Question: I want to use some good coding standards for the current project. The overall outcome is achievable now (in my project), but i want help regarding following a better approach.
I'll try my best to explain what I am doing.
I have a xml Response for 'System' and 'Product' information (The xml is too big to accomodate here 1MB approx)
I have two panes (an accordion listing what is to be clicked) (JQUERY UI TABS inside which is JPANEL accomodating JQGRID inside it)
1. When the left Pane any item is clicked 3 params are sent, id of the anchor tag, Service Name & an alias (which decides what tab content should be) to function infa9Services(id,sname,alias){...} <a id="infa9Services"\>DataIntegrationService</a> //this is the Service Name alias is coming from a map, which maps service Name to a alias DIS (in one case)
2. The Right Pane contains a <div id="detailTable"></div> which gets populated from infa9Services function.
Content of 'infa9Services' function
'''
var tabs = [ "Service", "Property", "Additional Info" ];
//Above array creates the Jquery Tab heading
var lis="";
var divs="";
var panels=[];
var tpanels="";
var adtrs="";
var service=[];
var property=[];
var aDoctor=[];
var homeFileList=[];
var ssaprlist=[];
var refData=[];
'''
fetching data from xml response 'xml'
'''
$(xml).find('product').each(function(){
$(this).children('DomainMeta').each(function(){
$(this).children('Service').each(function(){
if(sname==$(this).attr('name')) //There are more than one service in the xml, so checking which Service name was clicked, in this case DataIntegrationService
{
$(this).children('OptionGroup').each(function(){
if($(this).attr('name').toLowerCase().indexOf("service") >= 0)
{
$(this).children('Option').each(function(){
var srow={};
srow.name=$(this).attr('name');
srow.value=$(this).attr('value');
service.push(srow);
});
}
else
{
$(this).children('Option').each(function(){
var prow={};
prow.name=$(this).attr('name');
prow.value=$(this).attr('value');
property.push(prow);
});
}
});
}
});
});
'''
Now here I am checking using 'if else' what alias is it, based on which i'll fetch data
'''
if(alias==="PCIS")
{
$(this).children('addressDoctor').each(function(){
$(this).children('addressDoctor_info').each(function(){
//adding xml values to aDoctor array
});
});
$(this).children('homefilelist').each(function(){
$(this).children('homefilelist_info').each(function(){
//adding xml values to homeFileList array
});
});
}
else if(alias==="PCRS")
{
$(this).children('homefilelist').each(function(){
$(this).children('homefilelist_info').each(function(){
//adding xml values to homeFileList array
});
});
}
else if(alias==="DIS")
{
$(this).children('addressDoctorEngVerDIS').each(function(){
adtrs='<tr width="100%">'+
'<th class="thPanel" align="left" valign="top" width="40%">'+$(this).children('addressDoctorEngVer_info').attr('name')+'</th>'+
'<td align="left" width="60%">'+$(this).children('addressDoctorEngVer_info').attr('value')+'</td>'+
'</tr>';
});
}
else if(alias==="CMS")
{
$(this).children('referenceDataLocation').each(function(){
$(this).children('referenceDataLocation_info').each(function(){
//adding xml values to refData array
});
});
$(this).children('ssaprDirList').each(function(){
$(this).children('ssaprDirList_info').each(function(){
//adding xml values to ssaprlist array
});
});
}
});
'''
dynamically adding li 's (for UI tabs)
'''
$.each(tabs, function(i, item) {
lis+='<li><a href="#tabs-'+i+'">'+item+'</a></li>';
});
'''
dynamically adding div's with class="class" (for JPanel) is there a better way here?
'''
panels[0]='<div title="General Information" class="class">'+
'<div class="jqUIDiv">'+
'<table id="tblService" width="100%"></table>'+
'<div id="ServiceGridpager"></div>'+
'</div>'+
'</div>';
panels[1]='<div title="General Information" class="class">'+
'<div class="jqUIDiv">'+
'<table id="tblProperty" width="100%"></table>'+
'<div id="PropertyGridpager"></div>'+
'</div>'+
'</div>';
'''
Here again I am making use of 'if else' what alias is it, based on which i'll populate data from the vars which were fetched before
'''
if(alias==="PCIS")
{
panels[2]='<div title="Address Doctor" class="class" >'+
'<table class="jpanelTable">'+
'<tbody>'+adtrs+'</tbody>'+
'</table>'+
'</div>';
panels[2]+='<div title="Address Doctor Configuration" class="class">'+
'<div class="jqUIDiv">'+
'<table id="tblAdditional" width="100%"></table>'+
'<div id="AdditionalGridpager"></div>'+
'</div>'+
'</div>';
panels[2]+='<div title="Home File List" class="class">'+
'<div class="jqUIDiv">'+
'<table id="tblHomeFileList" width="100%"></table>'+
'<div id="HomeFileListGridpager"></div>'+
'</div>'+
'</div>';
}
else if(alias==="PCRS")
{
panels[2]='<div title="Home File List" class="class">'+
'<div class="jqUIDiv">'+
'<table id="tblHomeFileList" width="100%"></table>'+
'<div id="HomeFileListGridpager"></div>'+
'</div>'+
'</div>';
}
else if(alias==="DIS")
{
panels[2]='<div title="Address Doctor" class="class" >'+
'<table class="jpanelTable">'+
'<tbody>'+adtrs+'</tbody>'+
'</table>'+
'</div>';
}
else if(alias==="CMS")
{
panels[2]='<div title="Reference Data Location" class="class">'+
'<div class="jqUIDiv">'+
'<table id="tblRefData" width="100%"></table>'+
'<div id="RefDataGridpager"></div>'+
'</div>'+
'</div>';
panels[2]+='<div title="SSAPR" class="class">'+
'<div class="jqUIDiv">'+
'<table id="tblSSAPR" width="100%"></table>'+
'<div id="SSAPRGridpager"></div>'+
'</div>'+
'</div>';
}
else
{
panels[2]='<div title="Additional Information" class="class" >'+
'<table class="jpanelTable">'+
'<tbody>'+
'<tr width="100%">'+
'<td align="left" style="word-break:break-all;">'+NA+'</td>'+
'</tr>'+
'</tbody>'+
'</table>'+
'</div>';
}
'''
Note: panel<URL>,panel[2] are contents of the 3 tabs
dynamically adding div 's (content for Jquery UI Tab)
'''
$.each(panels, function(i, item) {
divs+='<div id="tabs-'+i+'">'+item+'</div>';
});
'''
adding the whole thing to 'detailTable' ()
'''
$('#detailTable').empty();
$('#detailTable').html('<div class="titleBlue"><a href="#" class="navA">Configuration</a>&gt;<a href="#" class="navA">'+productname+'</a>&gt;'+sname+' ('+alias+')</div>');
$("<div id='loadingDiv'><table id='detailTable' width='100%'><tbody><tr><td align='center'>Please wait</td></tr><tr><td align='center'><img src='/csm/view/include/images/loading.gif' alt='Loading'/></td></tr></tbody></table></div>").appendTo('#detailTable');
$('<div id="tabs">'+'<ul>'+lis+'</ul>'+divs+'</div>').appendTo('#detailTable').delay(10).queue(function(){
$('.class').jPanel({
'effect' : 'fade',
'speed' : 'medium',
'easing' : 'swing'
});
});
'''
More.. JQGrids to populate 'tblService', 'tblSSAPR', 'tblRefData' etc tables (not included here)
How can I make use of something like or something more in such a case? If suppose there are a lot of to be checked it will be very cumbersome to do it the way I am doing it currently. Any help would be appreciated. Thanks
Screen shot

My XML content
'''
<?xml-stylesheet type="text/xsl" href="csmclientinfa9.xsl"?>
<csmclient product="infa9" date="12/16/11 12:10 PM" version="1.0">
<system>
</system>
<product>
<DomainMeta>
<Service type="PCIntegrationService" name="TestPCInteg" version="" licenseName="lic_PCIS"> //THIS IS PCIS SERVICE
<ServiceProcess>
<Node name="N_1a63931"></Node>
<PreStartCommand> null</PreStartCommand>
<PostStartCommand> null</PostStartCommand>
<JvmOptions> </JvmOptions>
<OptionGroup name="IntegrationServiceProcessOptions">
<Option name="Codepage_Id" value="4" ></Option>
<Option name="$PMSourceFileDir" value="$PMRootDir/SrcFiles" ></Option>
</OptionGroup>
</ServiceProcess>
<OptionGroup name="IntegrationServiceOptions">
<Option name="ServiceResilienceTimeout" value="180" ></Option>
</OptionGroup>
</Service>
<Service type="DataIntegrationService" name="TestDIS" version="" licenseName="lic_DIS"> //THIS IS DIS SERVICE
<ServiceProcess>
<Node name="N_1163931"></Node>
<PreStartCommand> null</PreStartCommand>
<PostStartCommand> null</PostStartCommand>
<JvmOptions> -Dfile.encoding=UTF-8 -server -Xms256M -Xmx512M -XX:GCTimeRatio=19 -XX:+UseConcMarkSweepGC -XX:+UseParNewGC -XX:ParallelGCThreads=4 -XX:NewRatio=2</JvmOptions>
<OptionGroup name="SQLServiceOptions">
<Option name="MaxConcurrentConnections" value="100" ></Option>
<Option name="MaxPlanCacheSize" value="100" ></Option>
</OptionGroup>
<OptionGroup name="WebServiceOptions">
<Option name="MaxPlanCacheSize" value="100" ></Option>
</OptionGroup>
</ServiceProcess>
<OptionGroup name="SQLServiceOptions">
<Option name="ConnectionCleanupPeriod" value="30000" ></Option>
<Option name="DTMKeepAliveTime" value="0" ></Option>
</OptionGroup>
<OptionGroup name="CoreServiceOptions">
<Option name="SafeModeLevel" value="0" ></Option>
</OptionGroup>
</Service>
</DomainMeta>
<homefilelist>
<homefilelist_info permission='-rwxr-xr-x' hardlink='1' owner='idp' group='support' fsize='61597' date='22 Mar 2011' filename='libpmwspsvrcmn.so' />
<homefilelist_info permission='-rwxr-xr-x' hardlink='1' owner='idp' group='support' fsize='21778' date='22 Mar 2011' filename='libpmorablk.so' />
</homefilelist>
<addressDoctor filename='AD100.cfg'>
<addressDoctor_info name='MemoryUsage' value='1048' />
<addressDoctor_info name='PreloadingMethod' value='MAP' />
</addressDoctor>
<addressDoctorEngVerPCIS>
<addressDoctorEngVer_info name='EngineVersion' value='5.2.5' />
</addressDoctorEngVerPCIS>
<addressDoctorEngVerDIS>
<addressDoctorEngVer_info name='EngineVersion' value='5.2.6' />
</addressDoctorEngVerDIS>
<referenceDataLocation location='/home/idp/av/default'>
<referenceDataLocation_info permission='-rw-r--r--' hardlink='1' owner='idp' group='support' fsize='196' month='Aug' date='2' time='11:06' filename='copyright.txt'/>
</referenceDataLocation>
<ssaprDirList>
<ssaprDirList_info permission='-rw-r--r--' hardlink='1' owner='idp' group='support' fsize='<PHONE>' month='Oct' date='14' time='2010' filename='turkey.ysp' />
</ssaprDirList>
</product>
</csmclient>
'''
'''
var aDoctor=[];
var adtrs="";
var homeFileList=[];
if(alias==="PCIS")
{
$(this).children('addressDoctorEngVerPCIS').each(function(){
adtrs='<tr width="100%">'+
'<th class="thPanel" align="left" valign="top" width="40%">'+$(this).children('addressDoctorEngVer_info').attr('name')+'</th>'+
'<td align="left" width="60%">'+$(this).children('addressDoctorEngVer_info').attr('value')+'</td>'+
'</tr>';
});
$(this).children('addressDoctor').each(function(){
$(this).children('addressDoctor_info').each(function(){
var adevrow={};
adevrow.name=$(this).attr('name');
adevrow.value=$(this).attr('value');
aDoctor.push(adevrow);
});
});
$(this).children('homefilelist').each(function(){
$(this).children('homefilelist_info').each(function(){
var row={};
isPresent=true;
row.permission=$(this).attr('permission');
row.hardlink=$(this).attr('hardlink');
row.owner=$(this).attr('owner');
row.group=$(this).attr('group');
row.fsize=$(this).attr('fsize');
row.date=$(this).attr('date');
row.filename=$(this).attr('filename');
homeFileList.push(row);
});
});
}
/*moving on for HTML construction, panels[..]
panels[0] is for 1st jquery ui tab
panels[1] is for 2nd jquery ui tab
panels[2] is for 3rd jquery ui tab*/
/*I am also using jqGrid, so I am giving one example for PCIS, how I am using aDoctor array */
if(alias==="PCIS")
{
//Additional Information
if(aDoctor.length>0)
{
jQuery("#tblAdditional").jqGrid({
datatype: "local",
data: aDoctor,
colNames:['Name','Value'],
colModel:[
{name:'name',index:'name', align:"left"},
{name:'value',index:'value', align:"left"}
],
pager : '#AdditionalGridpager',
rowNum:10,
rowList:[10,50,100],
scrollOffset:0,
height: 'auto',
autowidth:true,
viewrecords: true,
gridview: true
});
jQuery("#tblAdditional").setGridParam({rowNum:10}).trigger("reloadGrid");
jQuery("#tblAdditional").jqGrid('filterToolbar',{stringResult: true, searchOnEnter: false, defaultSearch: 'cn'});
}
else //i am displaying none in the table
}
//So now my panel is complete for PCIS, if you refer my question, all code is available :) I know it's really big, but this is my 1st project and I want it to be better than this :) Thanks
'''
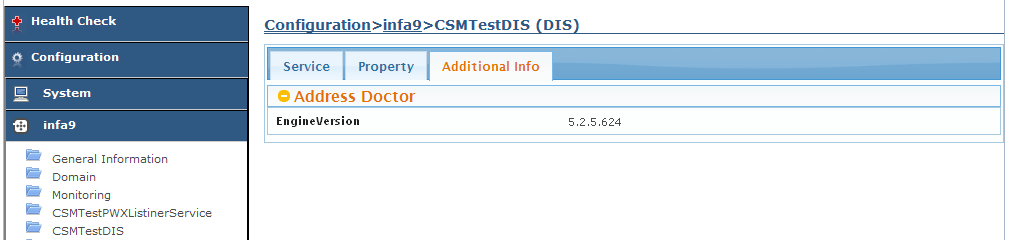
Answer: The design pattern must have a switch ('if/else' block or associative array) under the hood anyhow. You won't ever shorten code by using it. The only benefit you'll get here is that you might hide away or separate some of that long code. Returning a function from another function, or returning an array where one of the properties is a function (set in the factory) is about as close as you can get to this pattern in JavaScript. The code sample below show something very much like a factory that is just as good in the JavaScript case, and might be slightly less confusing.
I'm not sure what you mean by . If you're referring to "generics", ala Java or C#, then it won't help you in this scenario. Generics in those languages help you get around static typing and avoid duplicating . You're not using classes at all here.
If you're simply trying to <URL>, you should look for a functional refactor here. See what repeats, and what doesn't. Figure out how you can loop or map to the stuff that doesn't repeat, and write the code that does repeat only once.
For example, I'd use an associative array to map strings to functions for your big 'if/else' block, and I'd extract that child-looping code into a more generialized function:
'''
function forAll(parentName, childName, action) {
$(this).children(parentName).each(function(){
$(this).children(childName).each(function(){
action();
});
});
}
var aliasToHandlerMap =
{
"PCIS": function() {
forAll('addressDoctor', 'addressDoctor_info', function() {
//adding xml values to aDoctor array
});
forAll('homefilelist', 'homefilelist_info', function() {
//adding xml values to homeFileList array
});
},
"PCRS": function() {
forAll('homefilelist', 'homefilelist_info', function() {
//adding xml values to homeFileList array
});
},
"DIS": function() {
$(this).children('addressDoctorEngVerDIS').each(function(){
adtrs=
'<tr width="100%">'+
'<th class="thPanel" align="left" valign="top" width="40%">'+
$(this).children('addressDoctorEngVer_info').attr('name')+'</th>'+
'<td align="left" width="60%">'+
$(this).children('addressDoctorEngVer_info').attr('value')+'</td>'+
'</tr>';
});
},
"CMS": function() {
forAll('referenceDataLocation', 'referenceDataLocation_info', function() {
//adding xml values to refData array
});
forAll('ssaprDirList', 'ssaprDirList_info', function() {
//adding xml values to ssaprlist array
});
}
};
// Execute the appropriate handler for the particular alias
var handler = aliasToHandlerMap[alias];
handler();
'''
In this case I'd also recommend you name each of those handlers, and build the map using named functions. I just wanted to show you how much code compression you get from this.
You should be able to do similar things for your long strings of HTML that you're building. If they follow a general pattern, make a function for them, and extract the parts that change into parameters that you pass in.
And you generally shouldn't be building styles into your elements (e.g. 'align="left" valign="top" width="40%"'). You should use style sheets that apply to those specific items, applying only CSS classes when necessary, so that you to specify that in only one place. That should shorten a lot of the element creation code, and might let you use jQuery DOM creation to avoid messy string concatenation code.
All refactoring of long code boils down to an application of the same principle - find out what repeats, and what doesn't repeat. Extract the part that repeat, and build an iterable or indexable structure out of the part that doesn't repeat.
To start learning how to do generalized refactoring in languages using a Functional Programming style, I suggest you watch <URL>. They use LISP, but teach you it while you're watching the videos, and the principles apply to every language out there. That language lends itself extremely well to this type of refactoring, which is why he uses it.
You could also look into <URL> It compiles back into pretty-printed JavaScript, so you don't have to worry about server impact, installing code on client boxes, etc.
Also, check out a few of these links for more reading on general code refactoring:
- <URL>